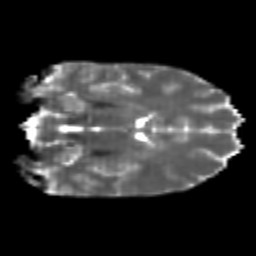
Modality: T2w
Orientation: coronal
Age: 21
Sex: female
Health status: healthy
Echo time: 0.074 s